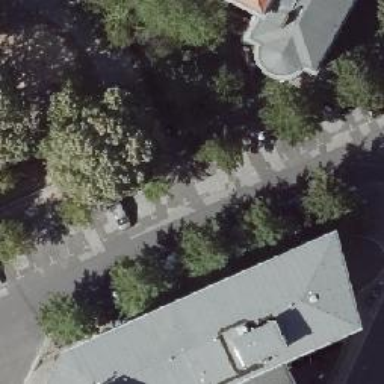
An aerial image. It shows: Residential road with asphalt surface. There are separate sidewalks on both sides and parking lane on the right.